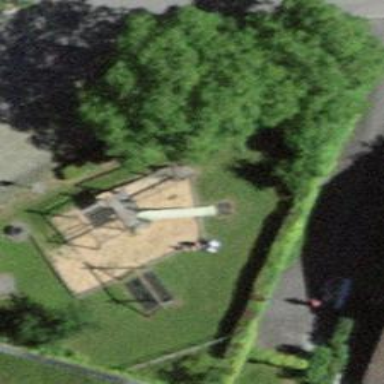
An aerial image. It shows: Playground area for leisure land.